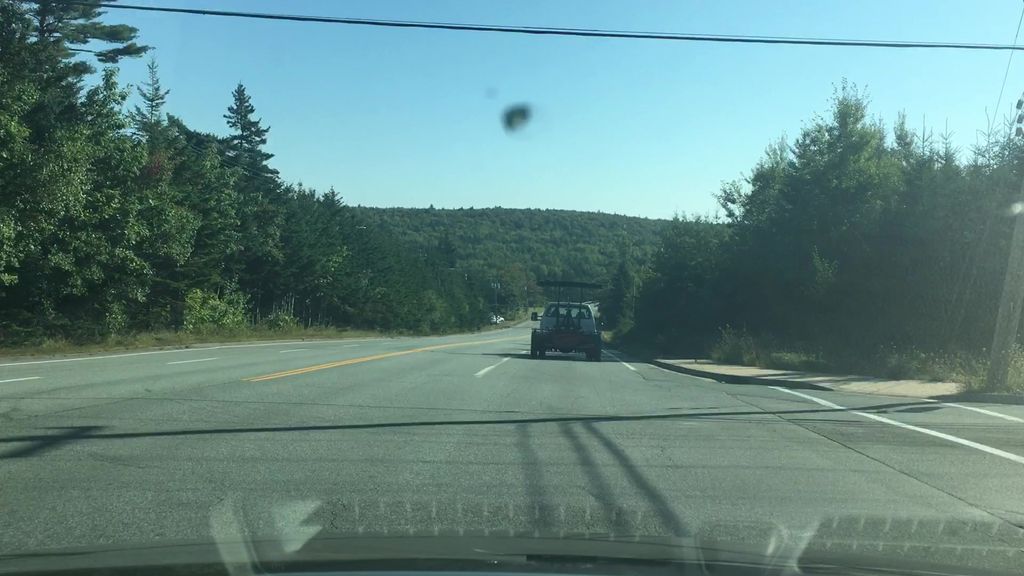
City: halifax